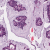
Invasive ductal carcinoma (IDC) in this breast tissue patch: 1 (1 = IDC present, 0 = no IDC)